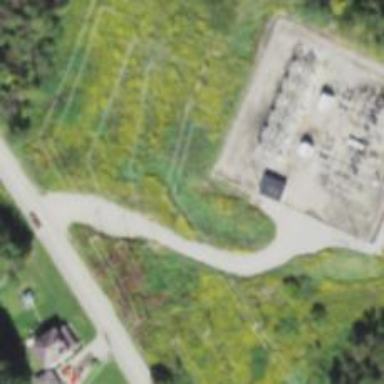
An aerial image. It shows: Power substation.